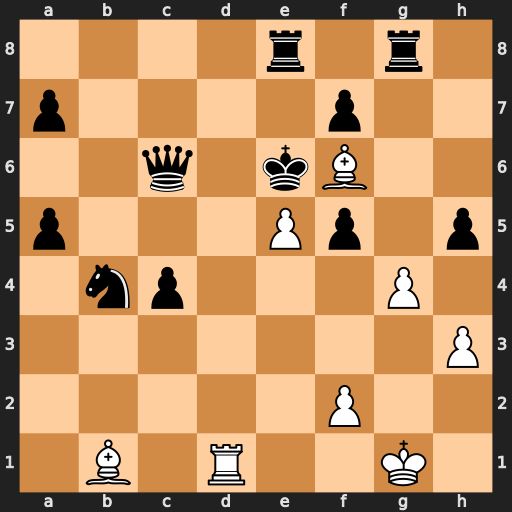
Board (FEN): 4r1r1/p4p2/2q1kB2/p3Pp1p/1np3P1/7P/5P2/1B1R2K1
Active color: w
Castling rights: -
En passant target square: -
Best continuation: Bxf5#